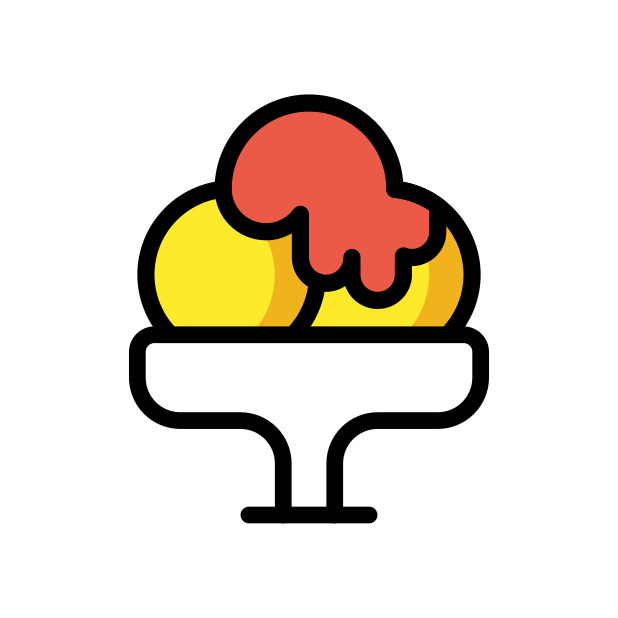
shaved ice